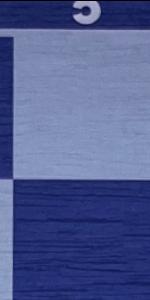
Label: Empty